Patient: sex M, age 53
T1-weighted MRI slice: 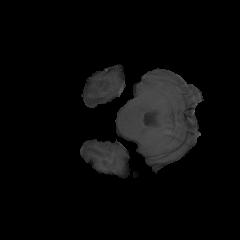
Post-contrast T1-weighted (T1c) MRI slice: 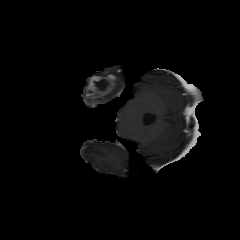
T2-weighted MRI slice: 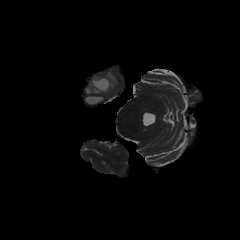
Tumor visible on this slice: yes
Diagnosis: Glioblastoma, IDH-wildtype
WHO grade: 4